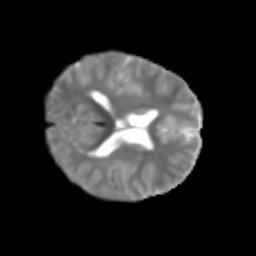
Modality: T2w
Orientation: axial
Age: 6
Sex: male
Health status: healthy